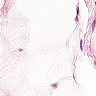
Metastatic tissue present: no